Question: Is it possible to change the back button in the actionbar, to go to the previous activity rather than the parent activity?
I'm relatively new to Android, so forgive me if this is a basic question! I've searched for this, but unable to find any answers that match it specifically. I'm using Android Studio, and developing for API 15.
To be clear, please see the image below. I've built a really basic "settings/preferences" activity. I'd like the back arrow in the action bar to go back the previous screen. Currently it only navigates to the parent activity (defined in manifest.xml). Is there any way to do this?
I tried to build this using a preferences fragment, however then I get two issues: (i) the fragment doesn't fill the vertical screen, and (ii) the back arrow in the action bar doesn't work at all. Hence I'm using a preferences activity.
Thanks!

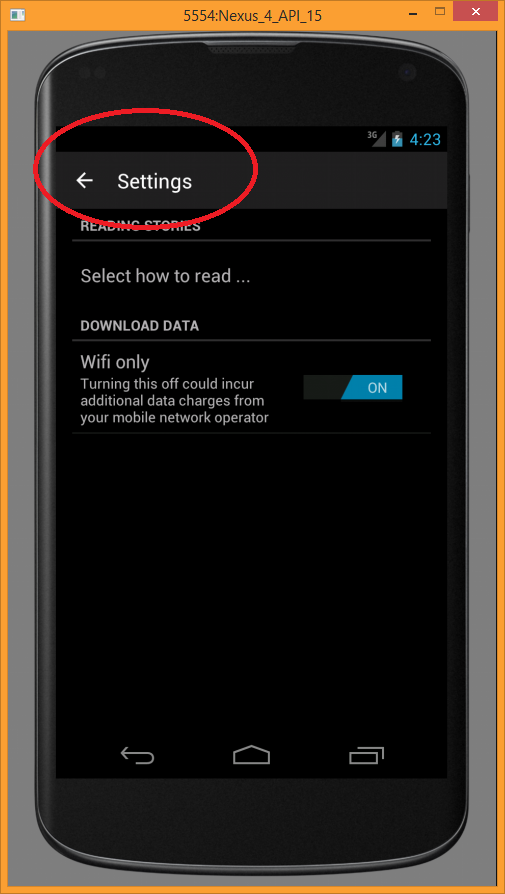
Answer: Yes you can !
But you shouldn't => <URL>
Otherwise add this to your activity (it should work) :
'''
@Override
public boolean onOptionsItemSelected(MenuItem item){
switch (item.getItemId()){
case android.R.id.home:
//DO WHAT YOU WANT WHEN YOU HIT UP BUTTON
//in your case probably finish()
return true;
default:
return super.onOptionsItemSelected(item);
}
}
'''